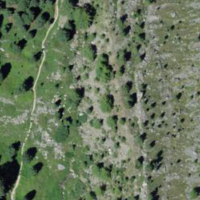
EUNIS habitat code: 48
Species observed at this site:
Pilosella officinarum